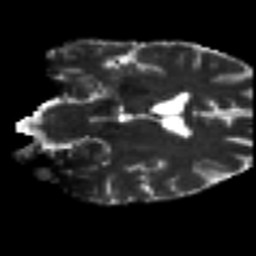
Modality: T2w
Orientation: coronal
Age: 43
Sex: male
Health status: ill
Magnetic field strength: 3 T
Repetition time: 9 s
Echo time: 0.093 s